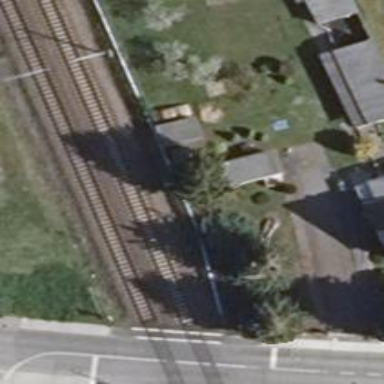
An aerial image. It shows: Railway signal.